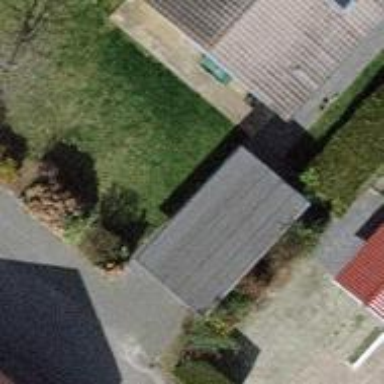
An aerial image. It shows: Garage.